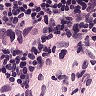
Metastatic tissue present: yes